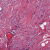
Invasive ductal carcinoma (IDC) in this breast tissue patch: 1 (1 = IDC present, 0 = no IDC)